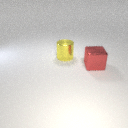
large yellow metal cylinder behind large red metal cube